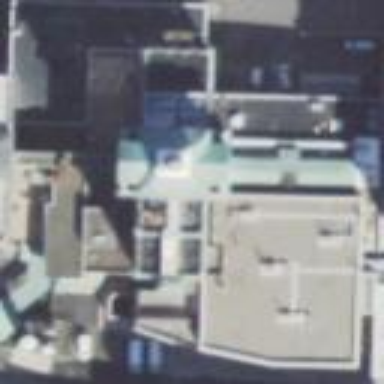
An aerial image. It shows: Hospital building.